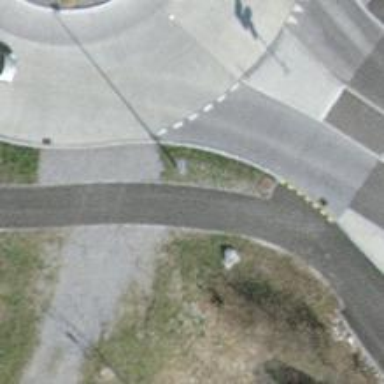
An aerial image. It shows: Asphalt cycleway.